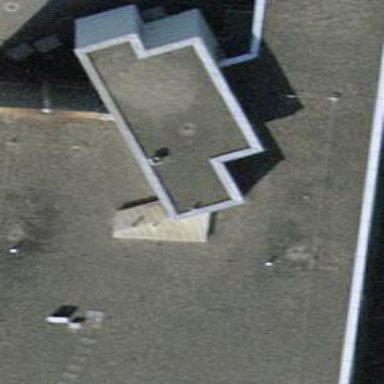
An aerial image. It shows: Office building.